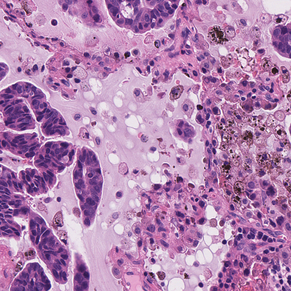
Tumor epithelial tissue: yes
Tumor-associated stroma tissue: yes
Normal tissue: no